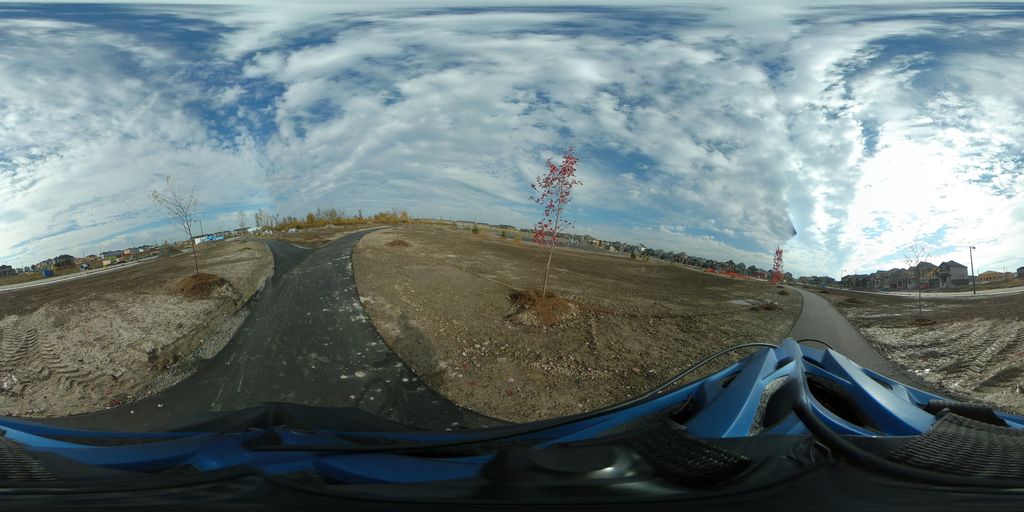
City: ottawa-gatineau